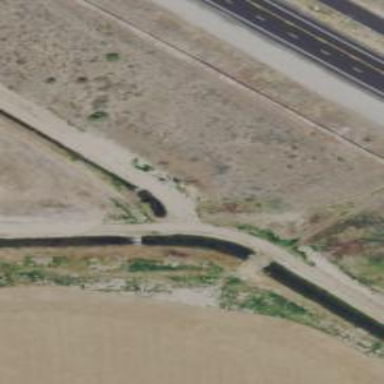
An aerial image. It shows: Culvert tunnel under canal.